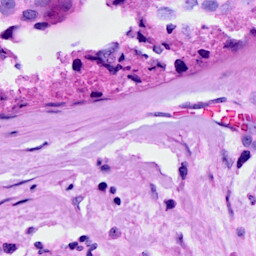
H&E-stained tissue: Breast